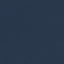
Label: SeaLake